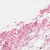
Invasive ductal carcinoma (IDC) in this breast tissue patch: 0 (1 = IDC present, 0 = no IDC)